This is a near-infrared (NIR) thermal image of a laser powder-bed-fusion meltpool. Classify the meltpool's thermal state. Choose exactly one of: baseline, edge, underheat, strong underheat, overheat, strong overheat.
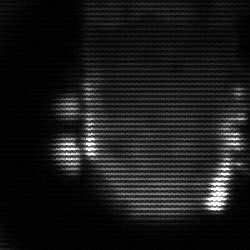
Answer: baseline